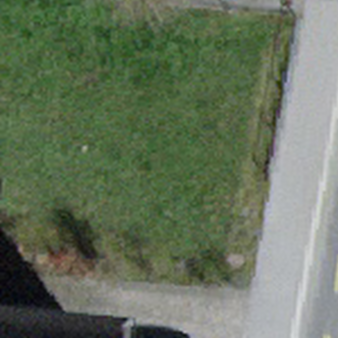
Label: other